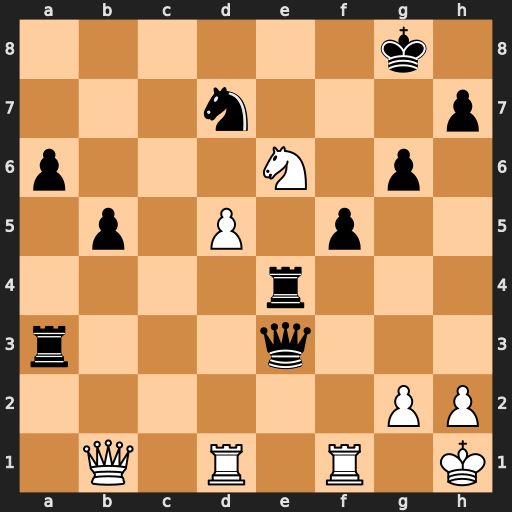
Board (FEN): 6k1/3n3p/p3N1p1/1p1P1p2/4r3/r3q3/6PP/1Q1R1R1K
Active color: w
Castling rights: -
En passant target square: -
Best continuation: Rf3 Rxe6 dxe6